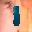
Label: 1